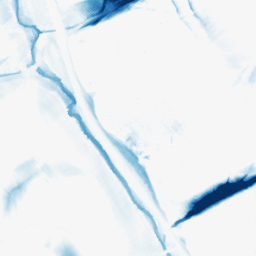
Category: morphological
Decomposition family: morphological_diamond
Decomposition parameters: operation: closing
radius: 20
Upsampling method: bicubic
Upsampling parameters: scale: 8
Upsampling scale: 8